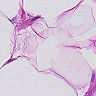
Metastatic tissue present: no